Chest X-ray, AP view. Patient: 14 years old, sex M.
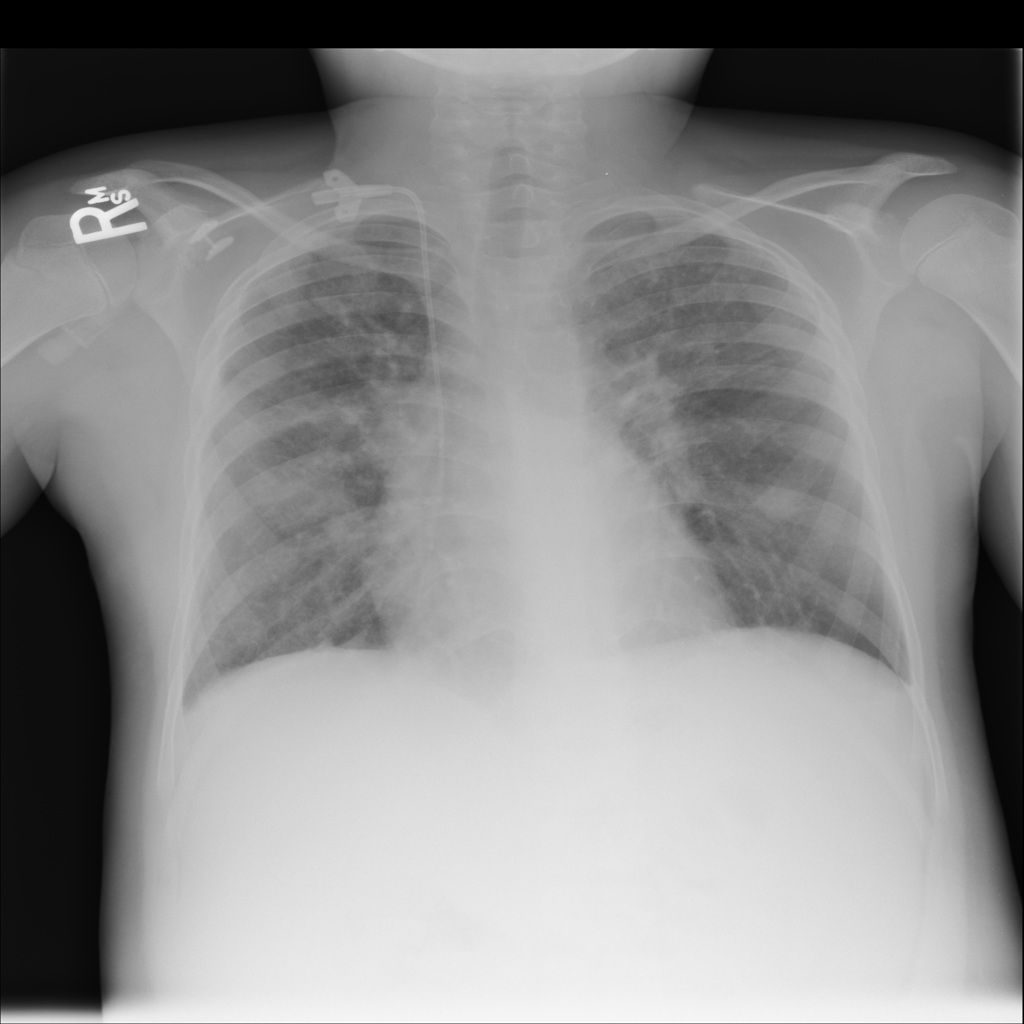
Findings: Consolidation, Nodule